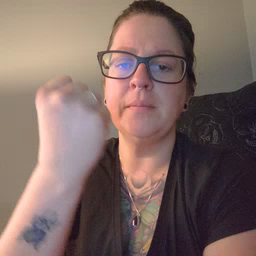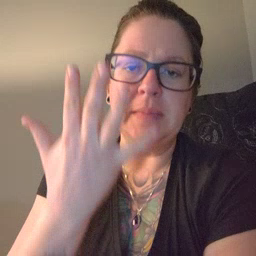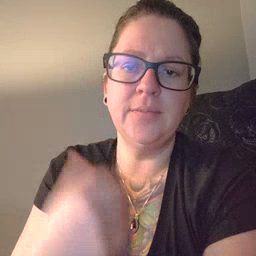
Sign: mitten